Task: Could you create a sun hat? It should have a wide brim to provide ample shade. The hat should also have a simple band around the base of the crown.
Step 171:
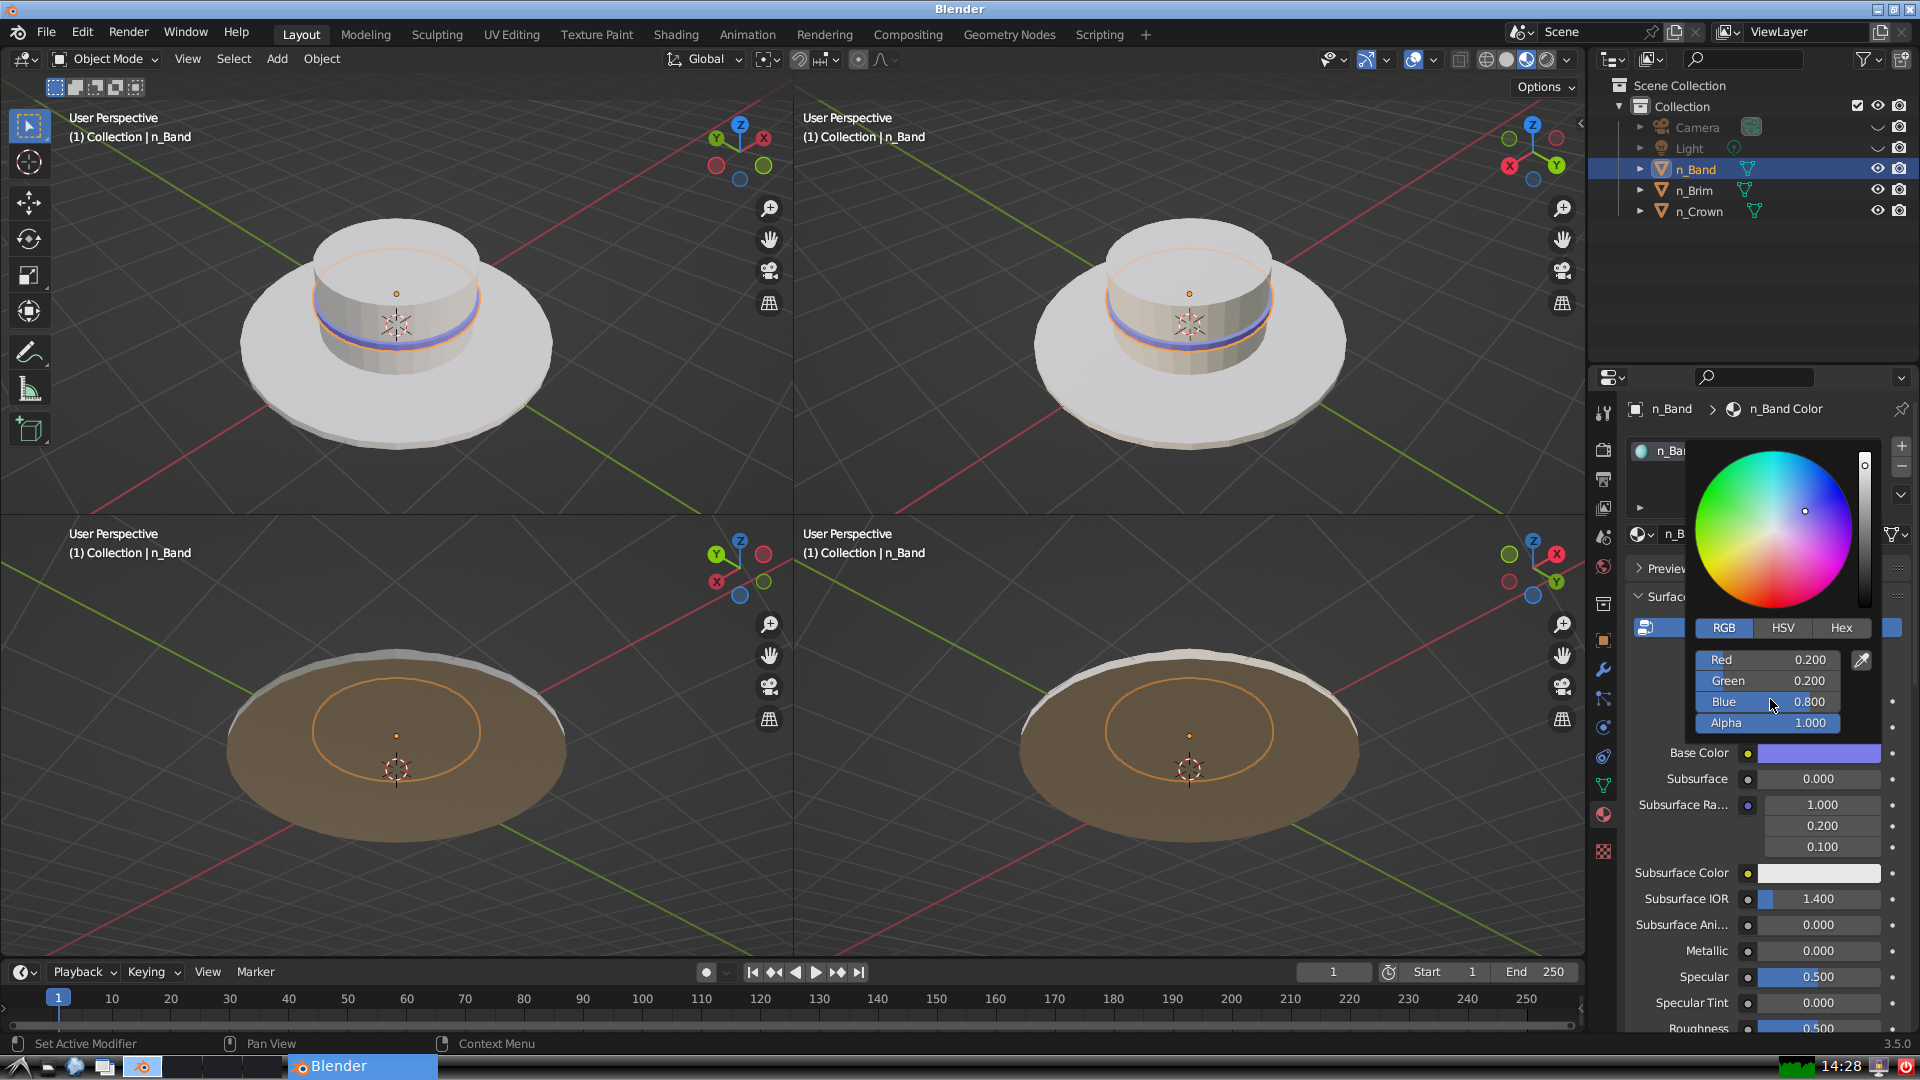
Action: click: no